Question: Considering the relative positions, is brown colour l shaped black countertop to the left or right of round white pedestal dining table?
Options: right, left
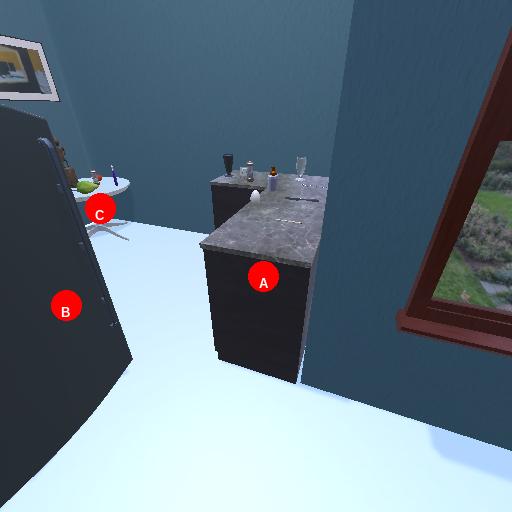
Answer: right